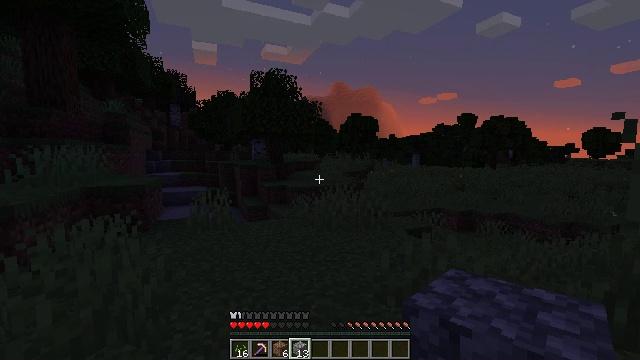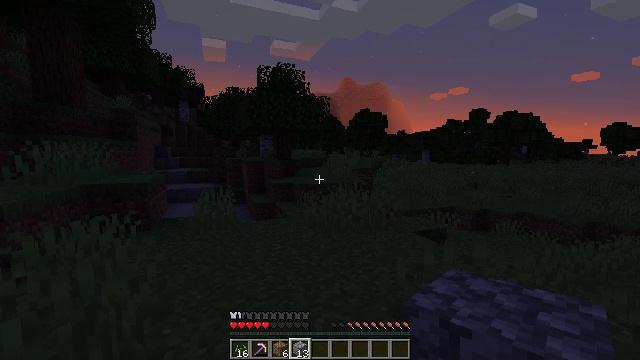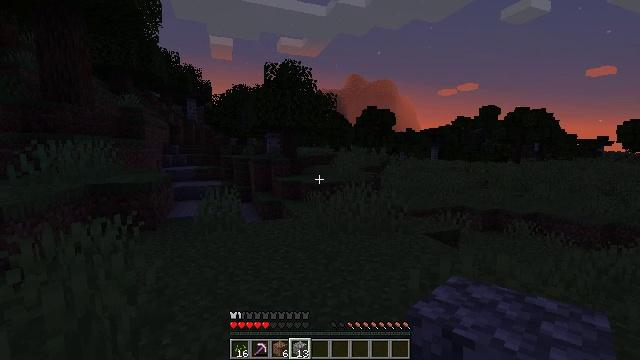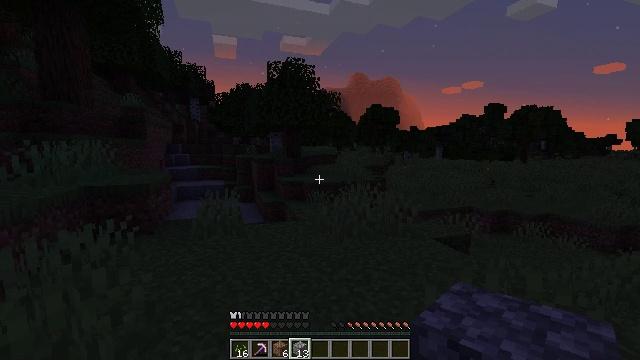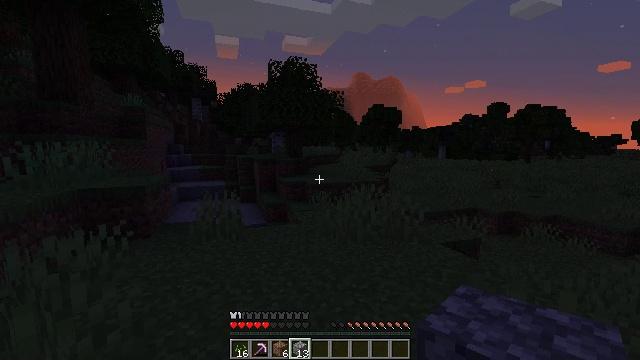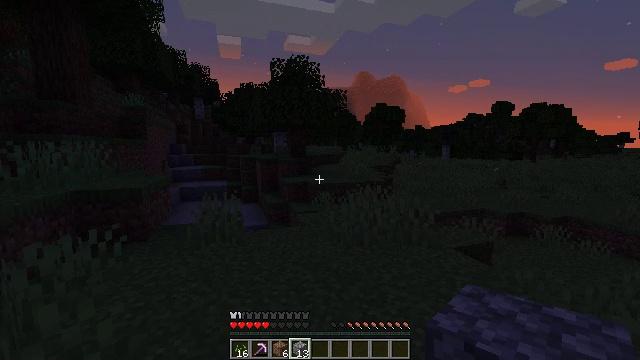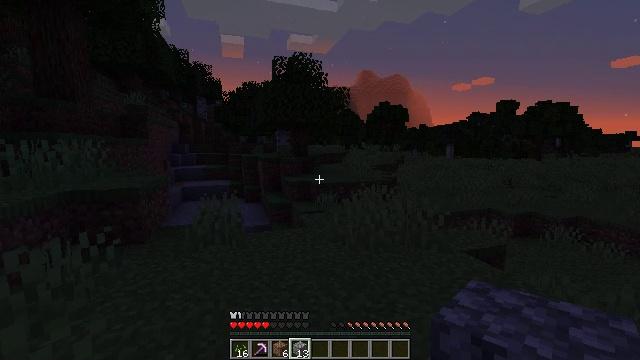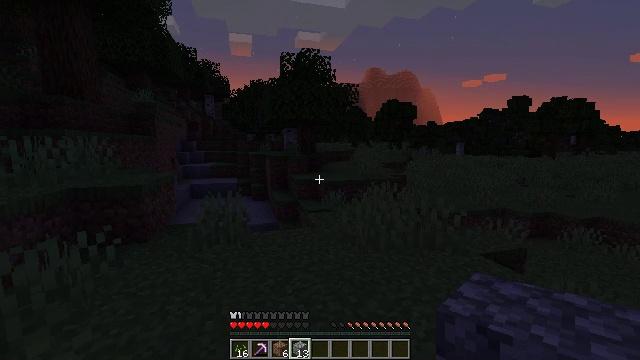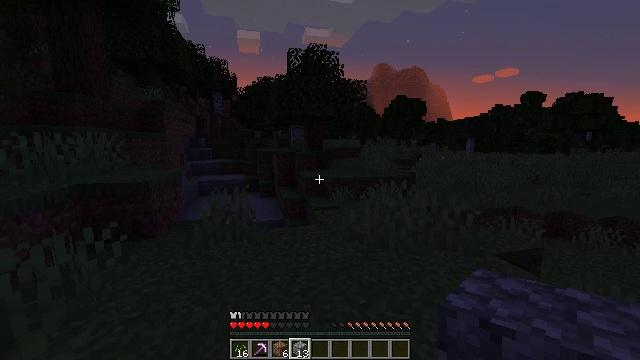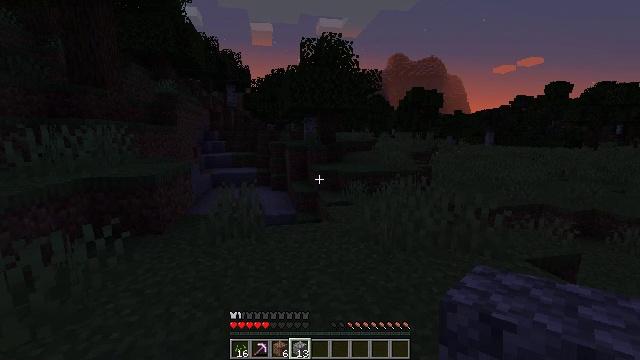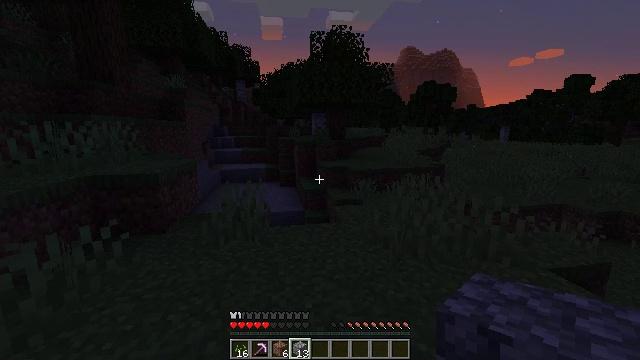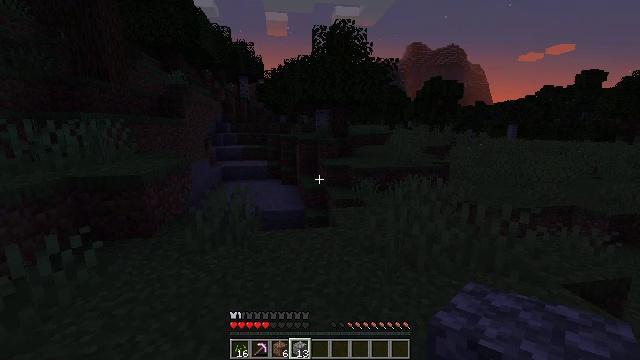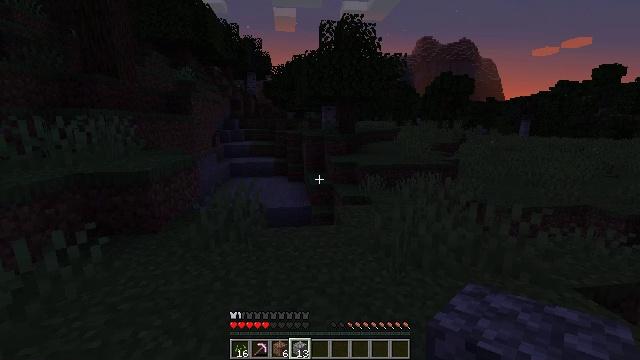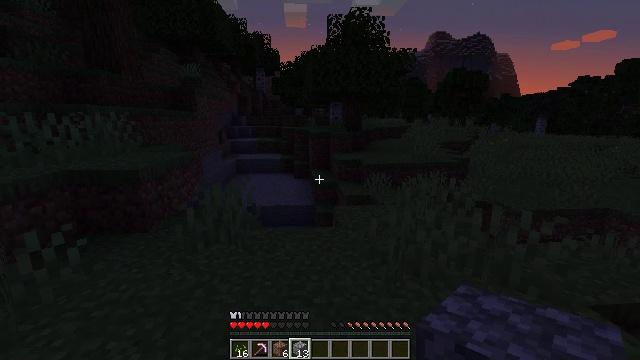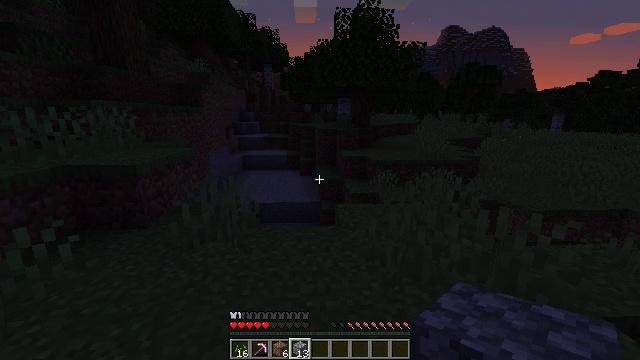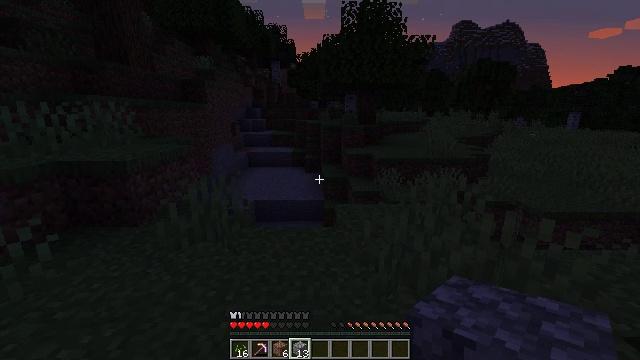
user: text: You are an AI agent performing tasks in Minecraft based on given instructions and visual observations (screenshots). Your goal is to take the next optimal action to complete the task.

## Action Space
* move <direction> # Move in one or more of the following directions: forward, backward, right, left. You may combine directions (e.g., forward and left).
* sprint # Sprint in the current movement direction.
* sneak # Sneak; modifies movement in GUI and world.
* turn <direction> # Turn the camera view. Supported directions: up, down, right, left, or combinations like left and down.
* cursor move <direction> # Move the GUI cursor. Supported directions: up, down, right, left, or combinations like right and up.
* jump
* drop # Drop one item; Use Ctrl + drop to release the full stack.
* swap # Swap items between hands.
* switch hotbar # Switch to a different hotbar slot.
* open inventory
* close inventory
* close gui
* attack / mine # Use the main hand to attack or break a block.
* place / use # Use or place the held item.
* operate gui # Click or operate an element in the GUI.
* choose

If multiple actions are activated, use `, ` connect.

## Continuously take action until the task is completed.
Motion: motion action
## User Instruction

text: Chop down the oak log.
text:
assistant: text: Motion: move forward, turn left
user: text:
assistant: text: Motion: move forward, turn left
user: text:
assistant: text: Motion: move forward
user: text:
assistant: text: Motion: move forward
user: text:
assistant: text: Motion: move forward
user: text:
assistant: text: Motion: move forward
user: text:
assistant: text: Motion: move forward, turn left
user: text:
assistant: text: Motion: move forward, turn left
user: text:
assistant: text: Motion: move forward, turn left and down
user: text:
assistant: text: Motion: move forward and move right, turn left
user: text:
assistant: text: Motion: move forward and move right, turn left
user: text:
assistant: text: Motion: move forward and move right, turn left
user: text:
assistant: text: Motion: move forward and move right, turn left
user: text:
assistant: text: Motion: move forward and move right, turn left
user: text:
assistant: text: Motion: move forward, turn left
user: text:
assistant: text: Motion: move forward, turn left and down
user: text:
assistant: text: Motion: move forward, turn left and down
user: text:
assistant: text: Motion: move forward, turn left and down
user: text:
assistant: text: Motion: move forward, turn left and down
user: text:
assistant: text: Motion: move forward, turn left and down
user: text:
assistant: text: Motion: move forward, turn down
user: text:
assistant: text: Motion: move forward, turn down
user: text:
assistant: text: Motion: move forward, turn down
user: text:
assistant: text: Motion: move forward, turn down
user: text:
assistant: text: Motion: move forward, turn down
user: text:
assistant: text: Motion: move forward and move right
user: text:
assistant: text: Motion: move forward and move right
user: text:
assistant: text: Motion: move forward and move right
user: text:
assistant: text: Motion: move forward and move right, turn down
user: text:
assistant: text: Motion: move forward and move right, turn down